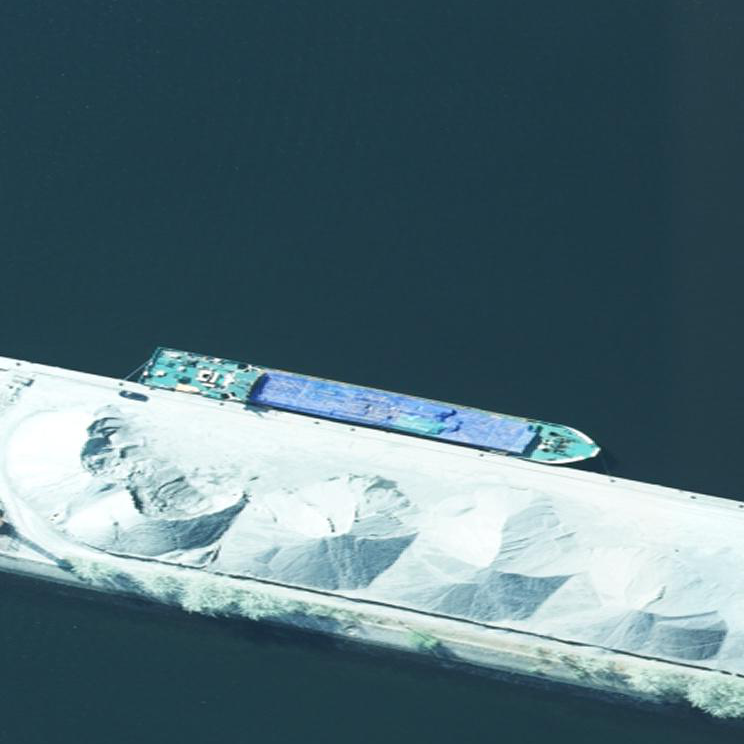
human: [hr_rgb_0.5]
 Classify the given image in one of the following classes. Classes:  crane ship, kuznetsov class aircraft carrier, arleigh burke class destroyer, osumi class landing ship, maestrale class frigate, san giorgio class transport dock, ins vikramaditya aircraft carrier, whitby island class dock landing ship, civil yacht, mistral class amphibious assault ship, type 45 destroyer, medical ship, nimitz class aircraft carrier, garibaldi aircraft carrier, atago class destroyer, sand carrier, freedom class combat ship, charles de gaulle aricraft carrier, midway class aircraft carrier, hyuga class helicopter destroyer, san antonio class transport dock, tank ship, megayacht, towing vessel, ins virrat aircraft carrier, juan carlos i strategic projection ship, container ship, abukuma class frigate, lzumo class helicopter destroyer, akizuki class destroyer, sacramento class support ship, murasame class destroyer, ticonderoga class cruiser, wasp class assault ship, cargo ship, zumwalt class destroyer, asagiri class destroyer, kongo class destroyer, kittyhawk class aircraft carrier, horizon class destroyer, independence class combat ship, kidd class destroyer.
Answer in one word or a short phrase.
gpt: Sand carrier